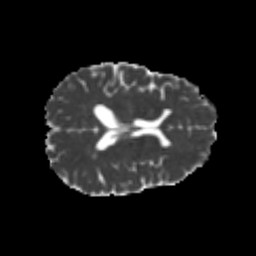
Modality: MD
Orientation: axial
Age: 21
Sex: female
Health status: healthy
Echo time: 0.074 s